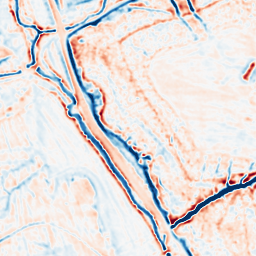
Category: multiscale
Decomposition family: dog_multiscale
Decomposition parameters: sigma_ratio: 1.4
n_scales: 3
base_sigma: 1
Upsampling method: quadratic
Upsampling parameters: scale: 8
Upsampling scale: 8